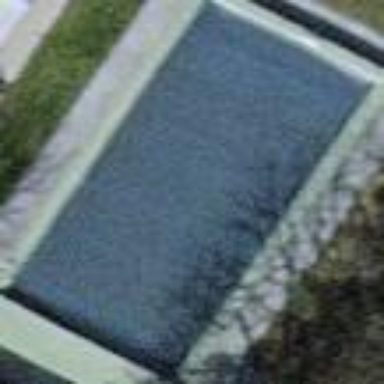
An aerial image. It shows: Swimming pool located in leisure land.